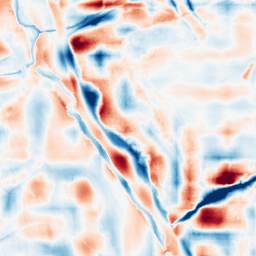
Category: wavelet
Decomposition family: wavelet_reverse_biorthogonal
Decomposition parameters: wavelet: rbio5.5
level: 5
Upsampling method: sinc_hamming
Upsampling parameters: scale: 4
kernel_size: 16
Upsampling scale: 4